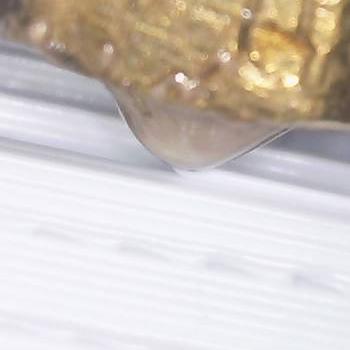
Flow rate: 66%